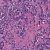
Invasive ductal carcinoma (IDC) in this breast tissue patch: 1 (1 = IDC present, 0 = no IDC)